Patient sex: M
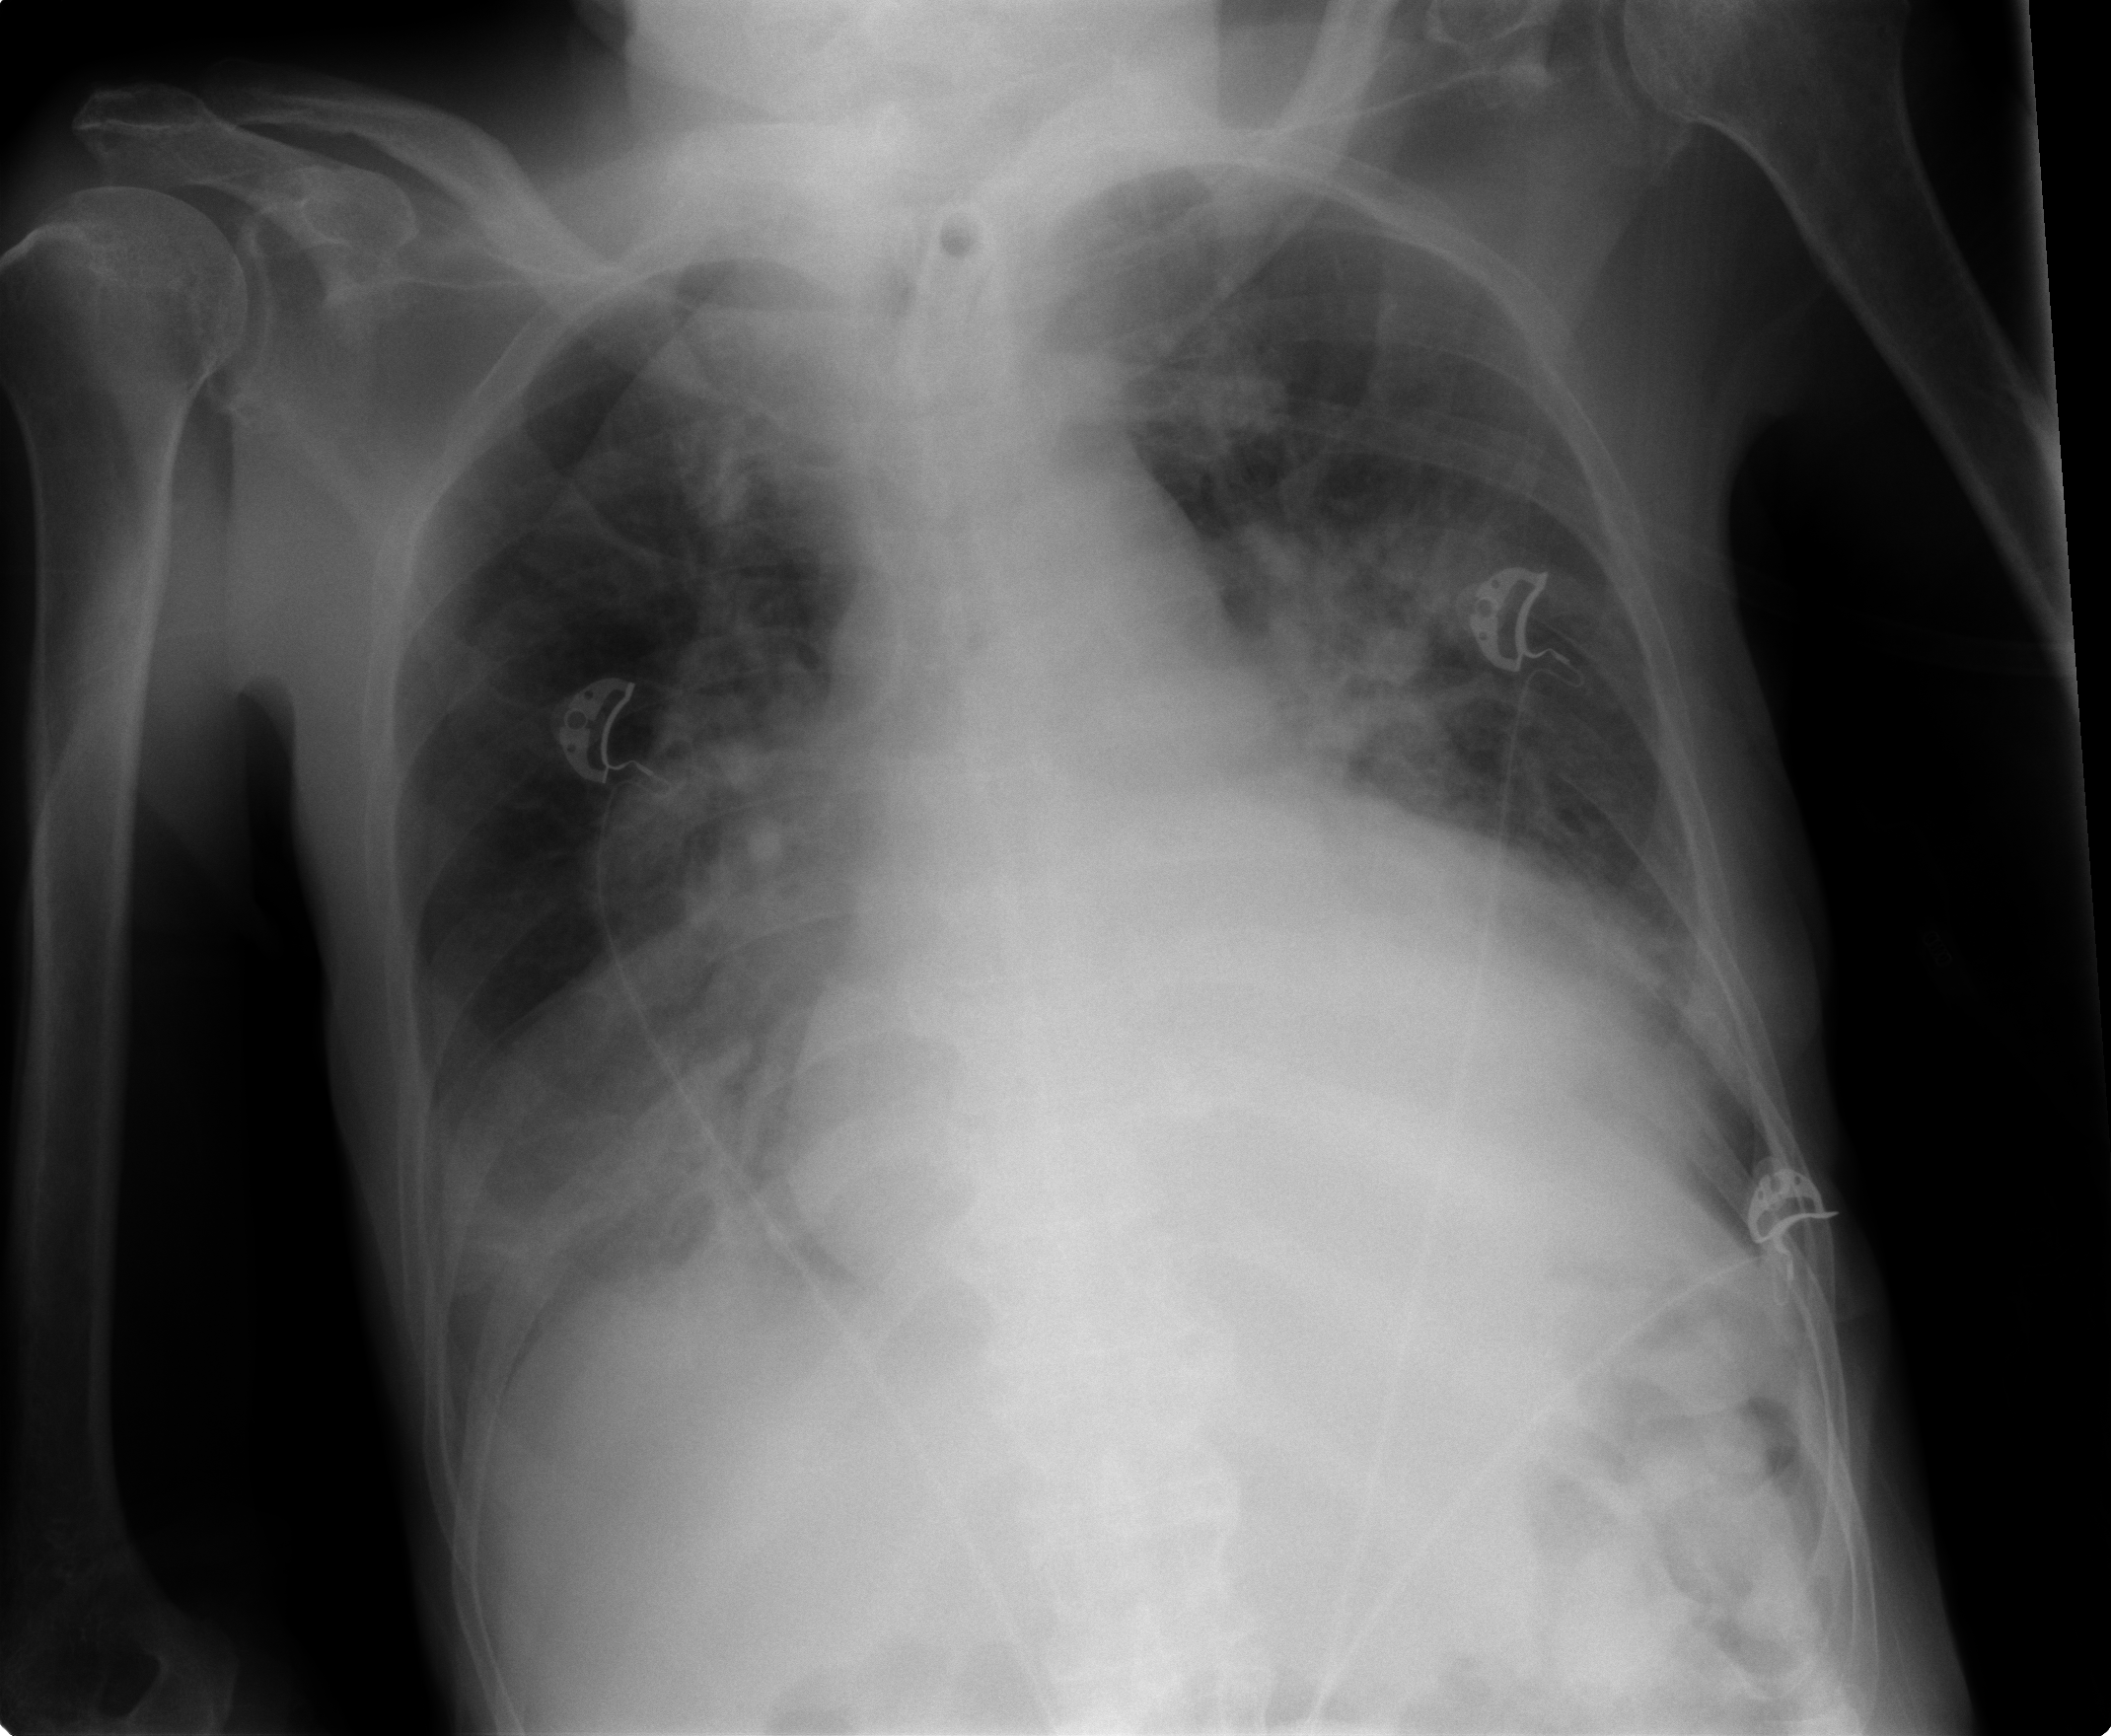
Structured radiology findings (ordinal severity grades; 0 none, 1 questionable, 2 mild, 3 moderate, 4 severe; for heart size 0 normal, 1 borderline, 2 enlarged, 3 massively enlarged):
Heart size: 2
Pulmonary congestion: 2
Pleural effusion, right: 2
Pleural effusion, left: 1
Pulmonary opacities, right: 2
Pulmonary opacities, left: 2
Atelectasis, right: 2
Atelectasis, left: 2